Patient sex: M
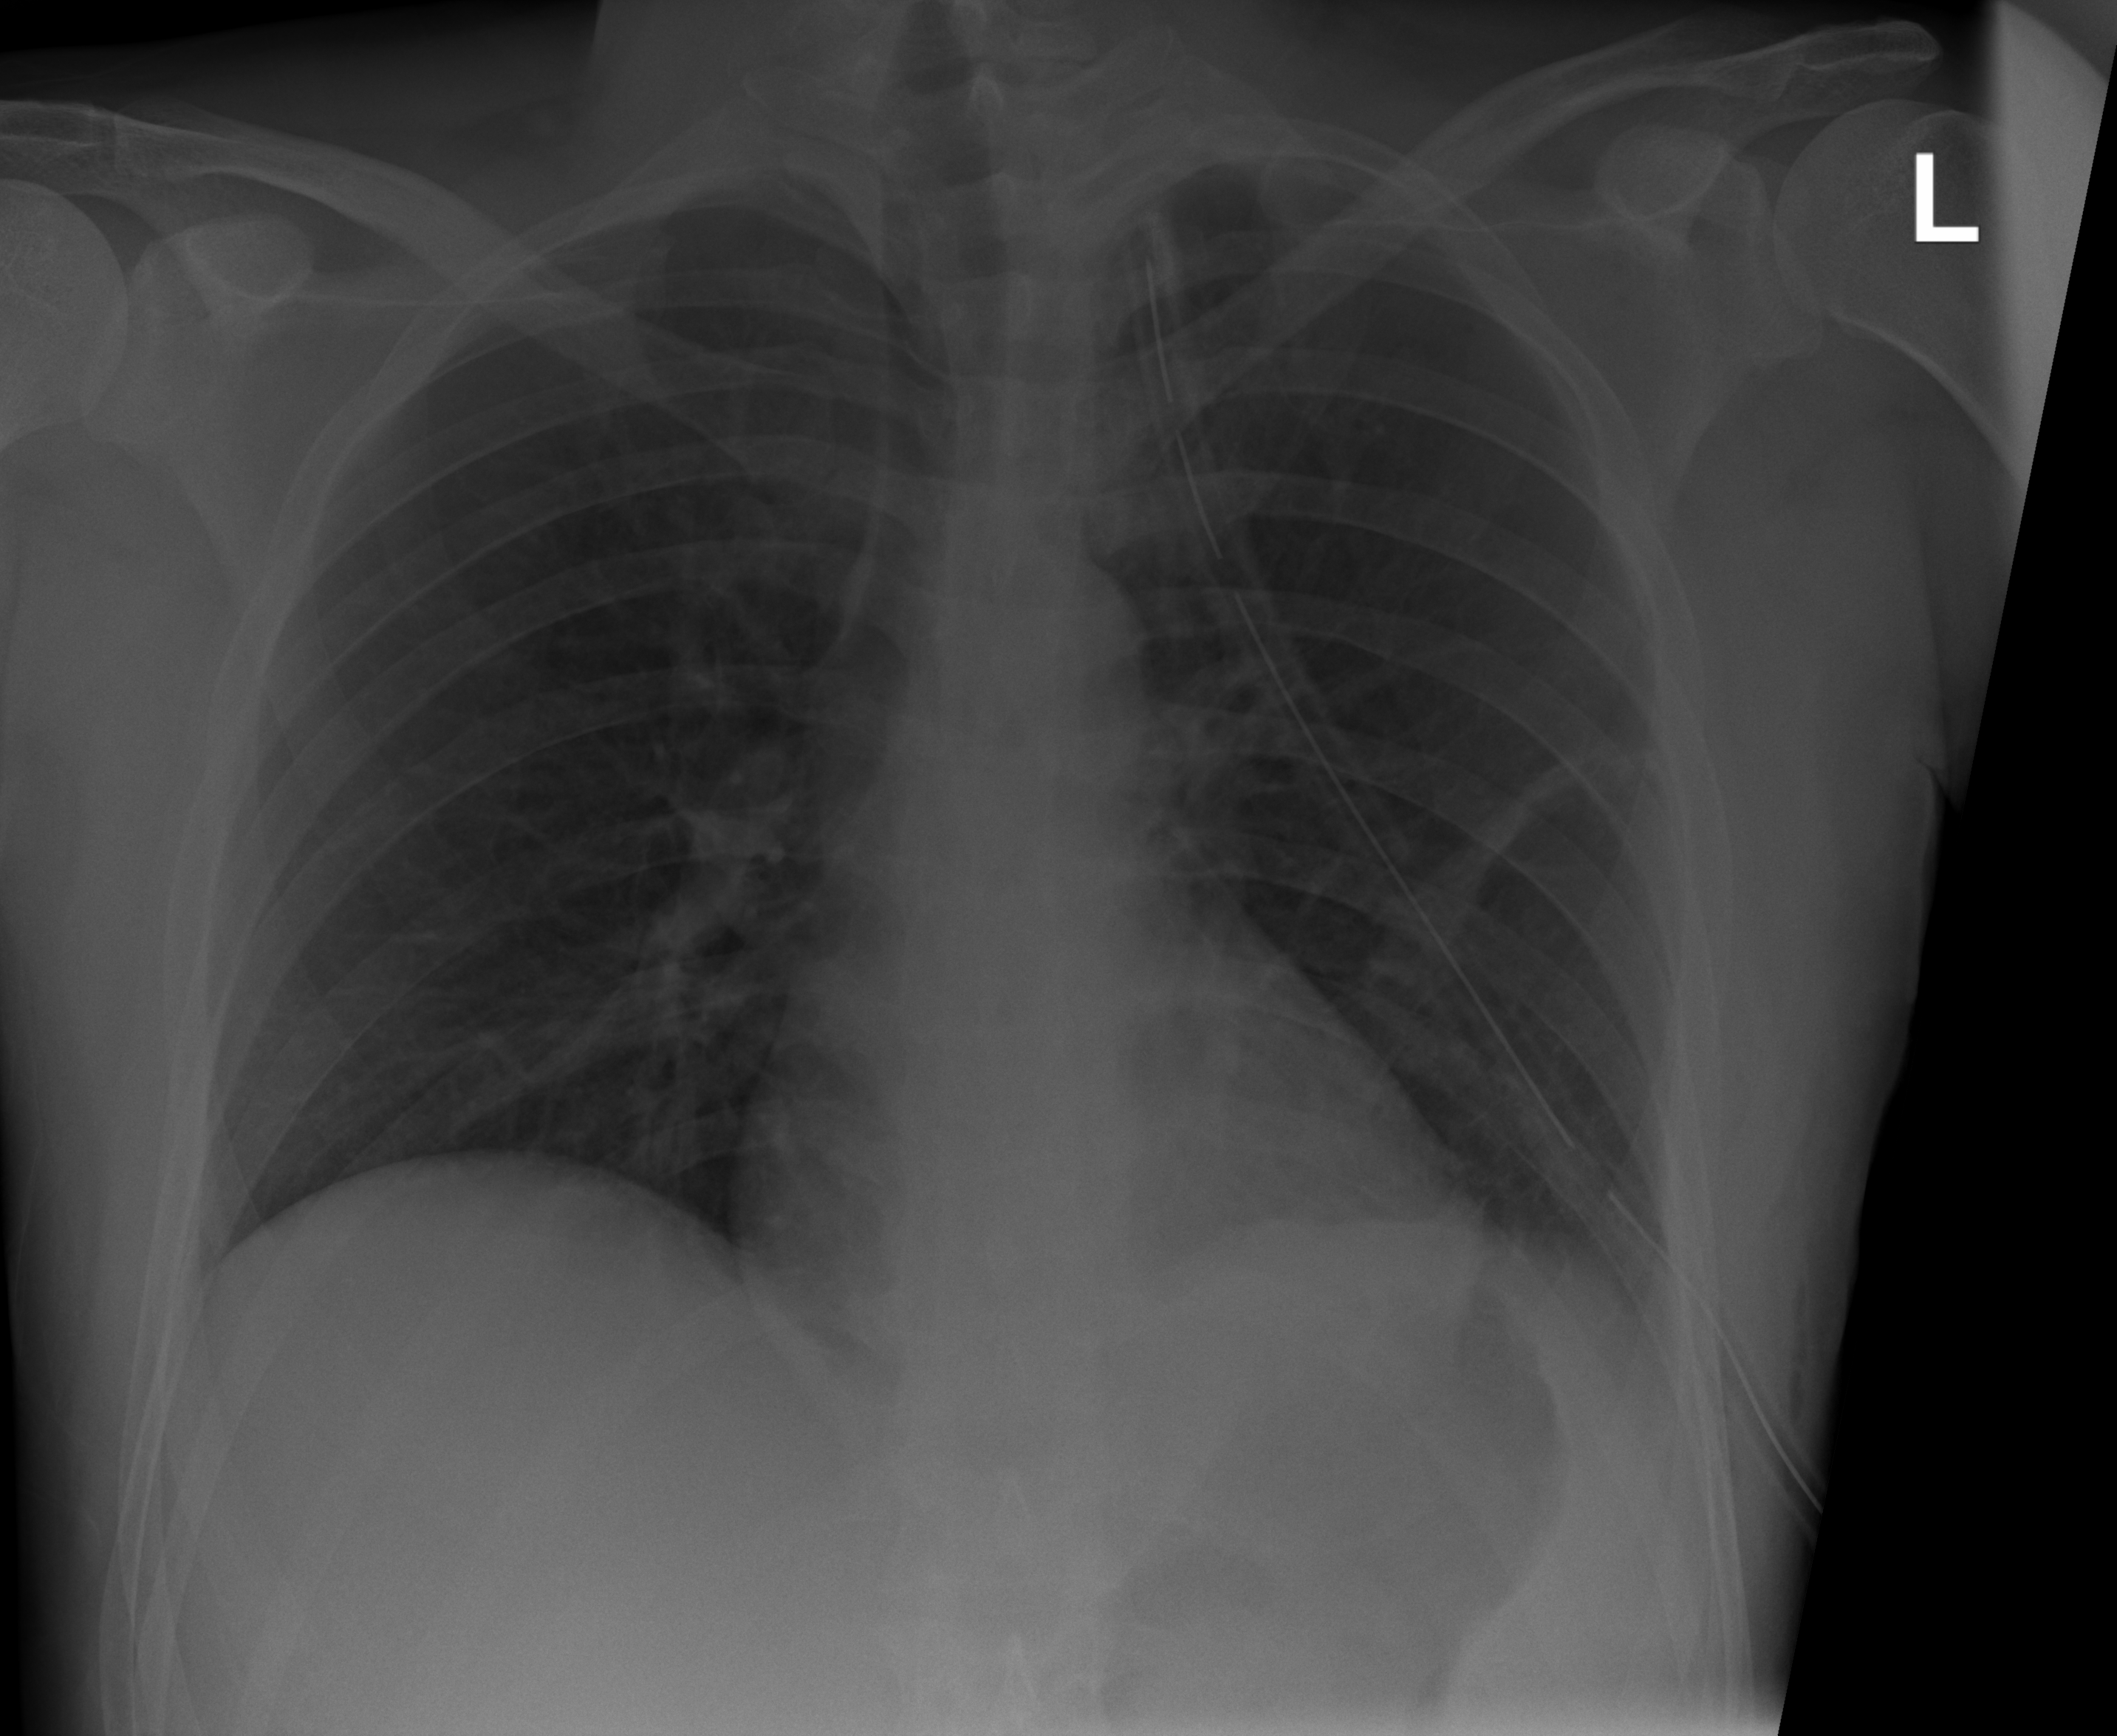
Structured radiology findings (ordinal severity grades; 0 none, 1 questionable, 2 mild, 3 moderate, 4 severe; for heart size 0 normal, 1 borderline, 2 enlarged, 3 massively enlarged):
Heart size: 0
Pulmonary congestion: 0
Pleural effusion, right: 0
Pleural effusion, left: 1
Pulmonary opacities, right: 0
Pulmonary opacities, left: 0
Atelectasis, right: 0
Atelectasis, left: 2